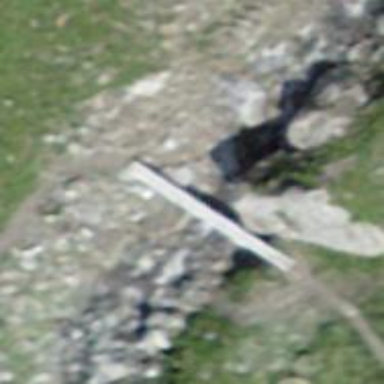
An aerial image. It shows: Excellent trail path on ground surface. The path includes bridge.